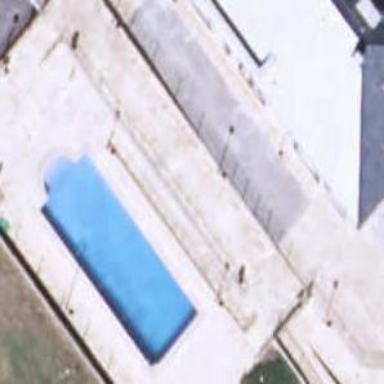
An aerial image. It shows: Swimming pool located in leisure land.